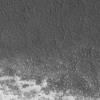
Atmospheric dust classification: not_dusty